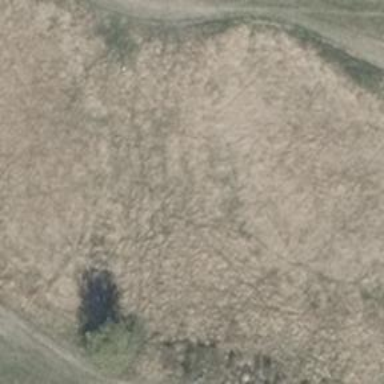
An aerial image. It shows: Patch of scrub vegetation.